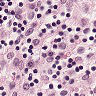
Metastatic tissue present: no